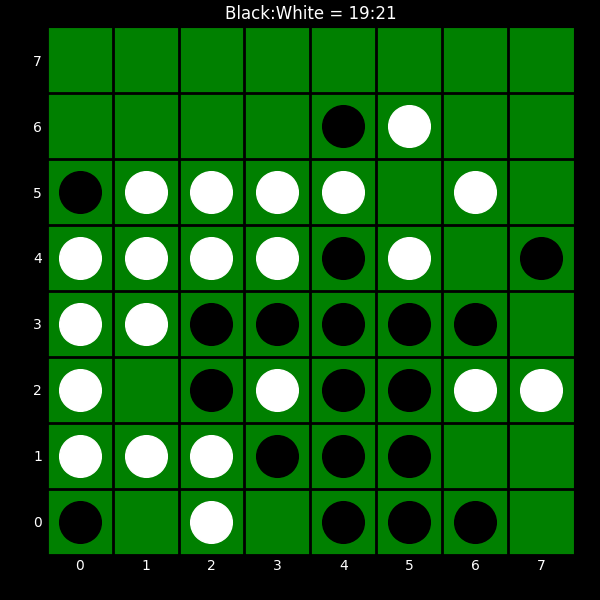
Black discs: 19
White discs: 21